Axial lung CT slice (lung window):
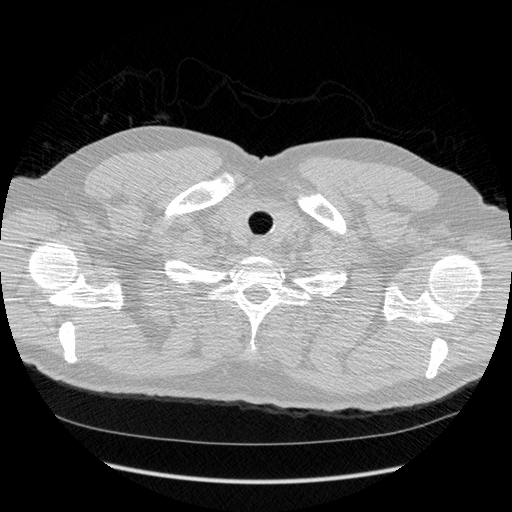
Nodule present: no